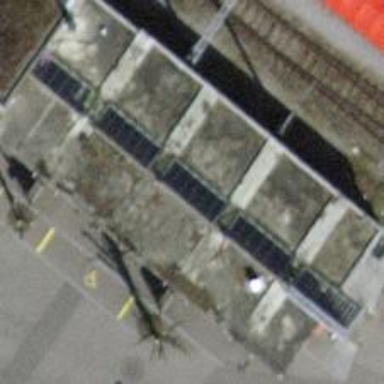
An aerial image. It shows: View of roof of building.